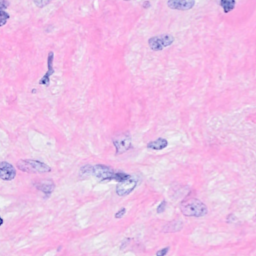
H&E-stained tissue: Breast